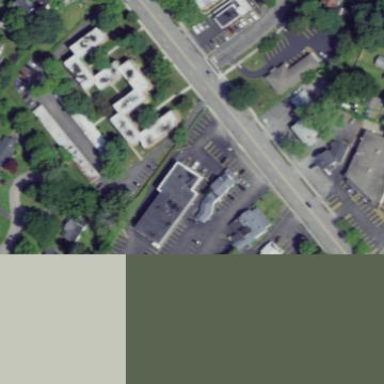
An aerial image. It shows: Retail area.